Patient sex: M
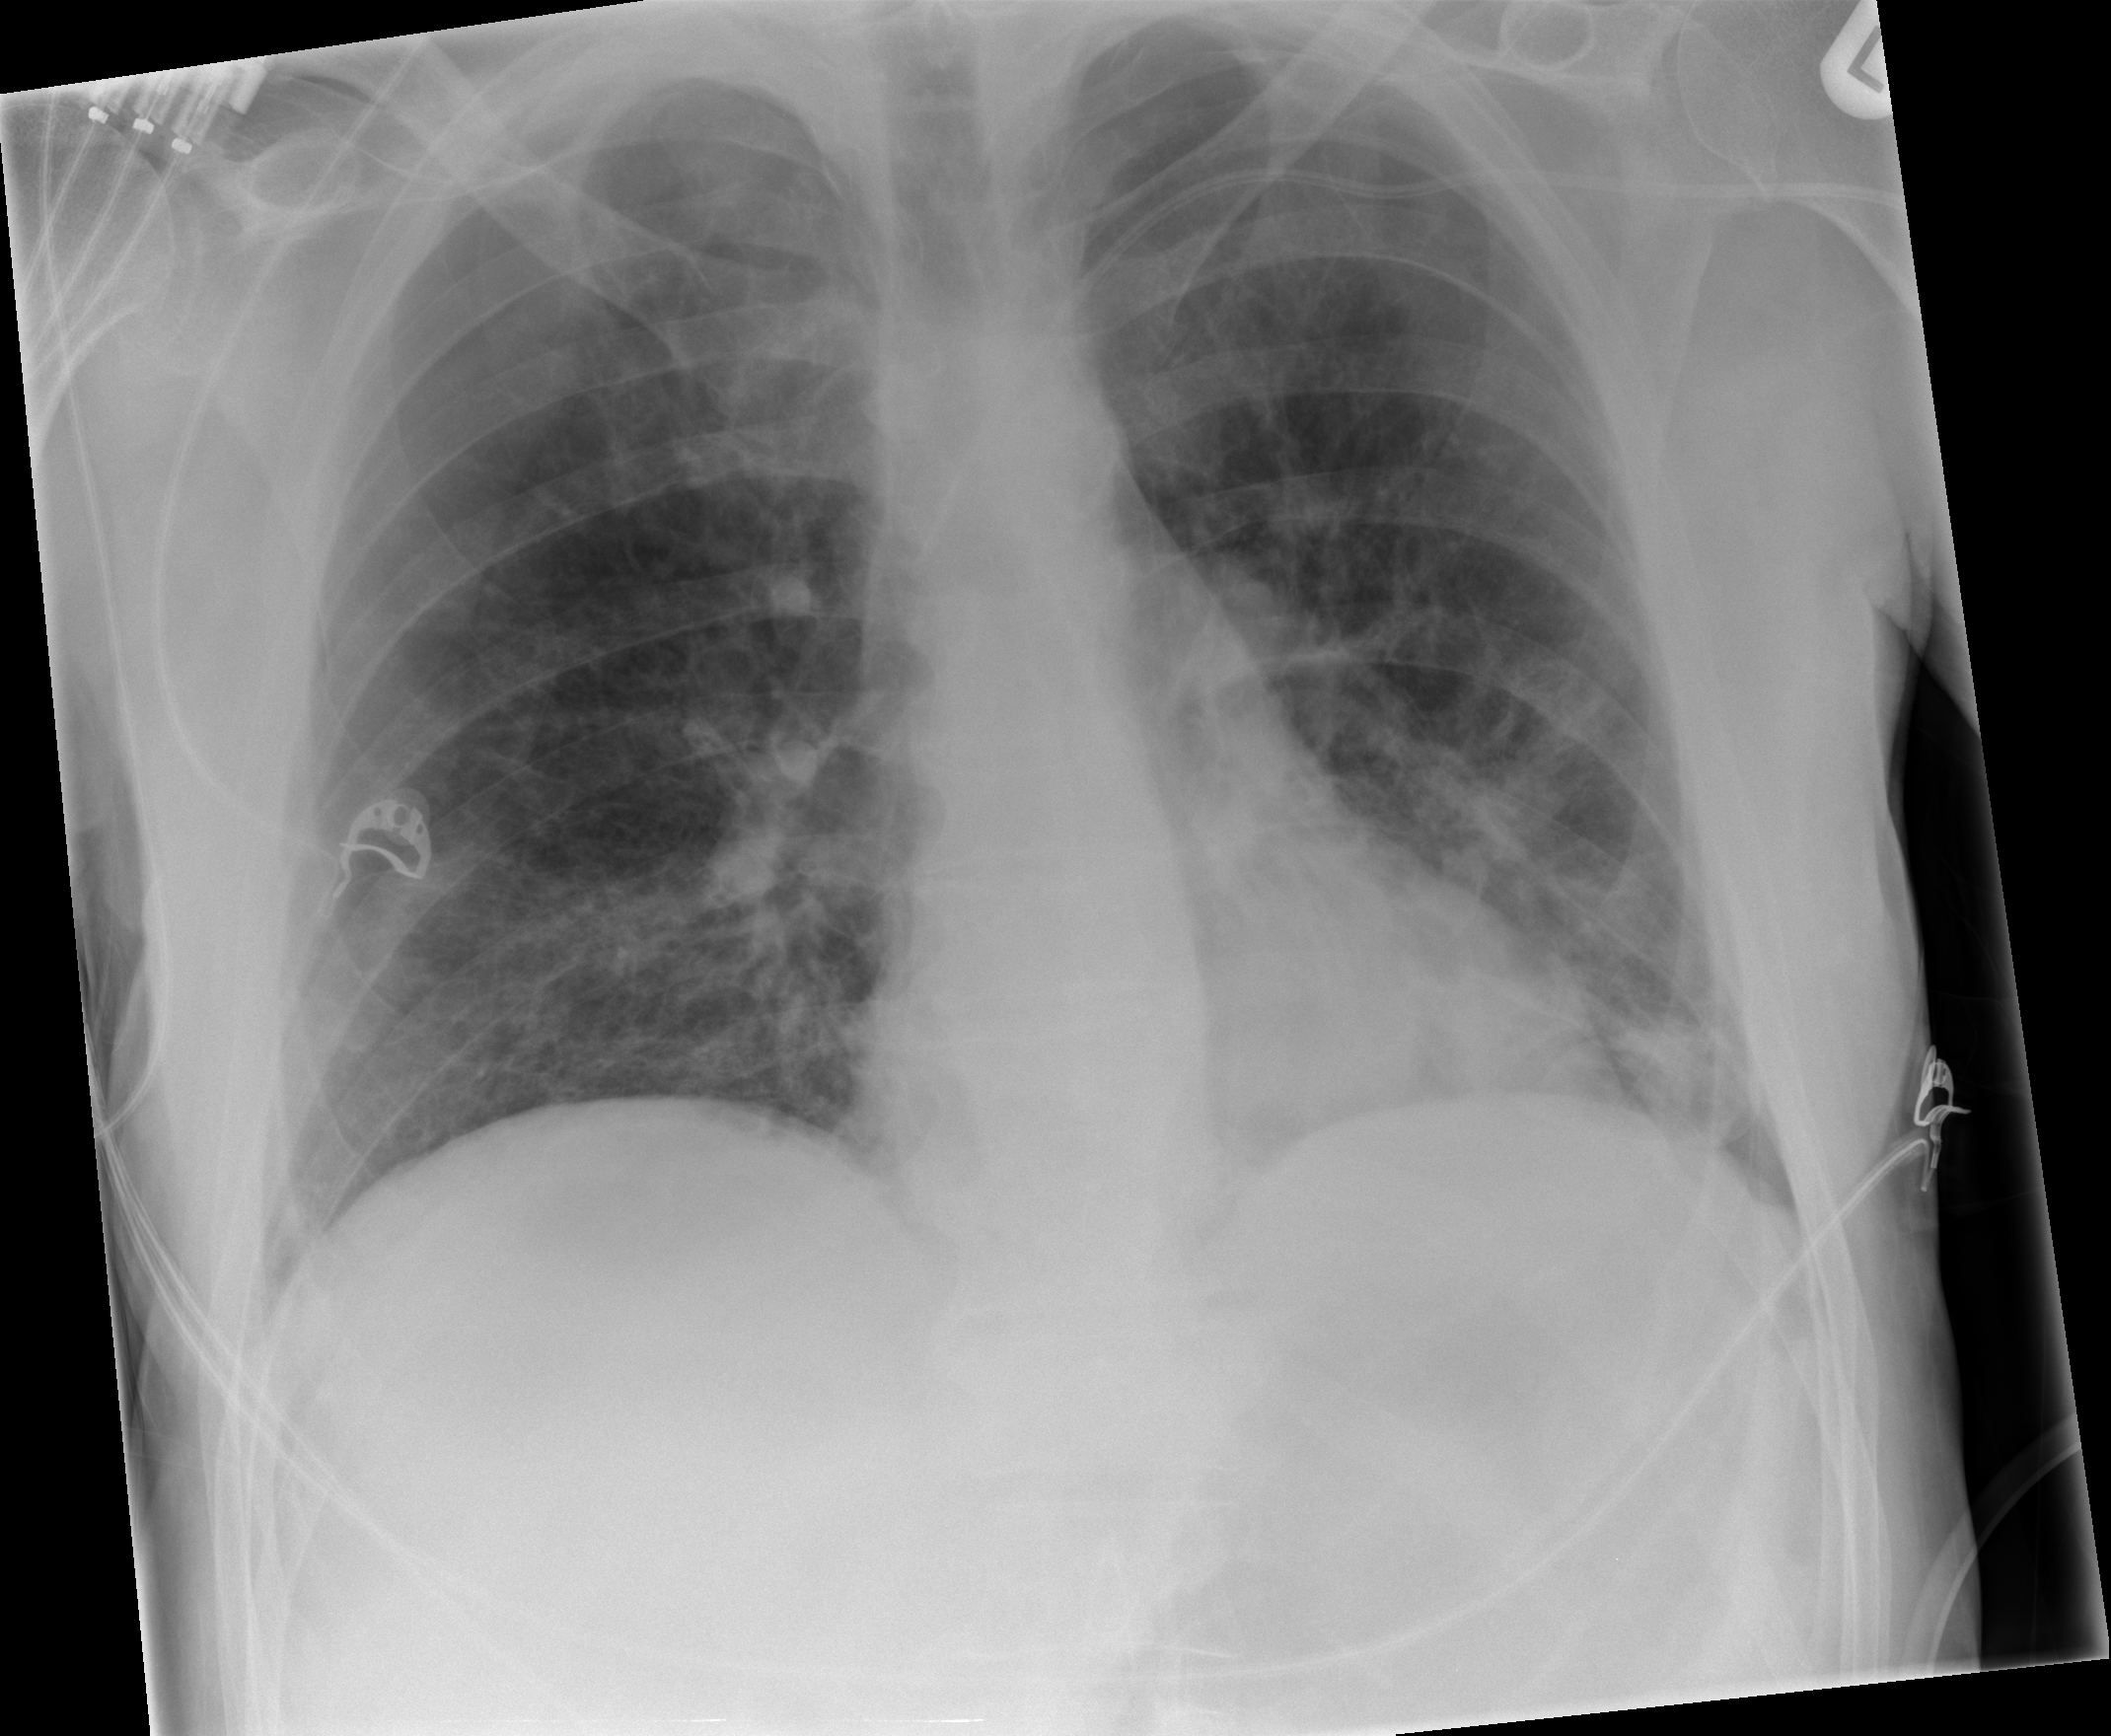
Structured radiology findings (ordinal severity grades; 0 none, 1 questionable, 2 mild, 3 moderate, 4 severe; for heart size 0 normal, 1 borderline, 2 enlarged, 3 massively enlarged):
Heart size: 0
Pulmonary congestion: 0
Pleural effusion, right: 0
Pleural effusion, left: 0
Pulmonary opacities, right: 1
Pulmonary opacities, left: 0
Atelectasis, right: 1
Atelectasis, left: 1